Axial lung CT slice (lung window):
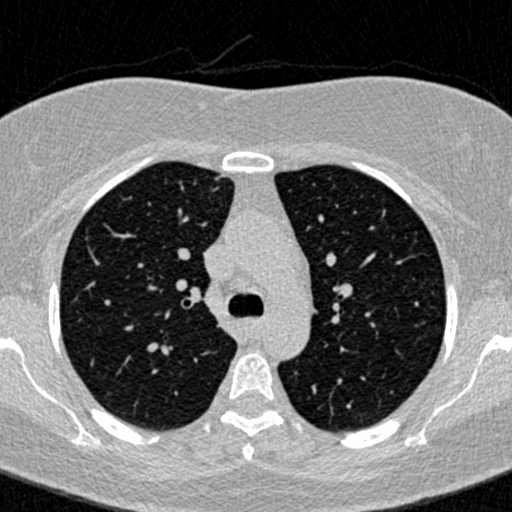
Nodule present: no